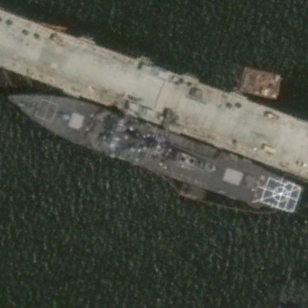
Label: destroyer